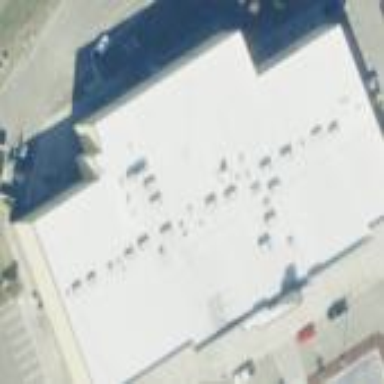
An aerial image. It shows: Cinema building.